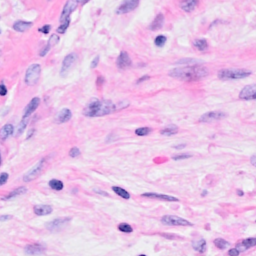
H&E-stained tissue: Breast